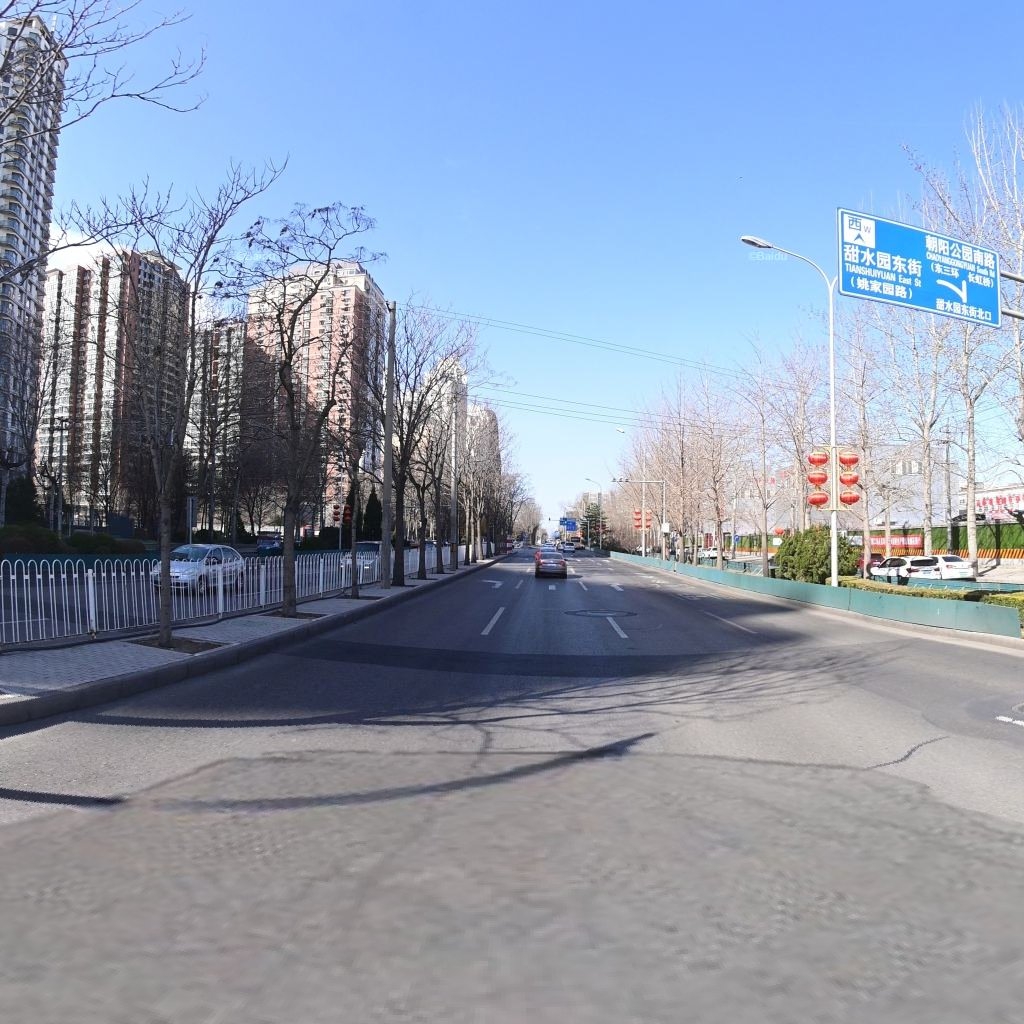
Region: Chaoyang
Road damage annotations: transverse patch, manhole cover